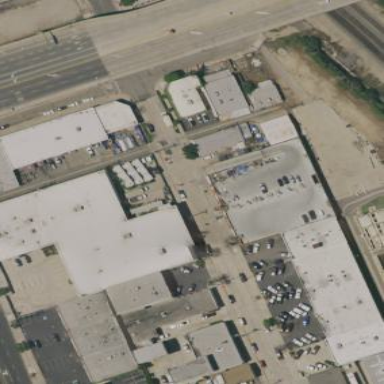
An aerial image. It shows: Industrial building.